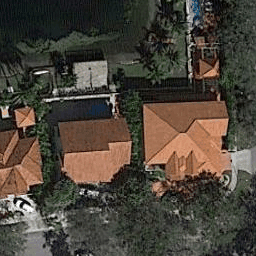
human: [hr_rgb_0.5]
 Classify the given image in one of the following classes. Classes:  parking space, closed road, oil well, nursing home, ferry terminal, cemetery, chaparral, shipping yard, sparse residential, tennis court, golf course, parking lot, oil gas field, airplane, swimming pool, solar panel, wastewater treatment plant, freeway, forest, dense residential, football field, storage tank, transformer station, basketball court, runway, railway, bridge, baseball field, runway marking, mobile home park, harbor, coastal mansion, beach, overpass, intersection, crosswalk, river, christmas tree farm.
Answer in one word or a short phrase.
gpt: coastal mansion